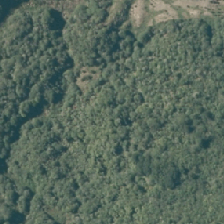
Land cover: manuka_kanuka